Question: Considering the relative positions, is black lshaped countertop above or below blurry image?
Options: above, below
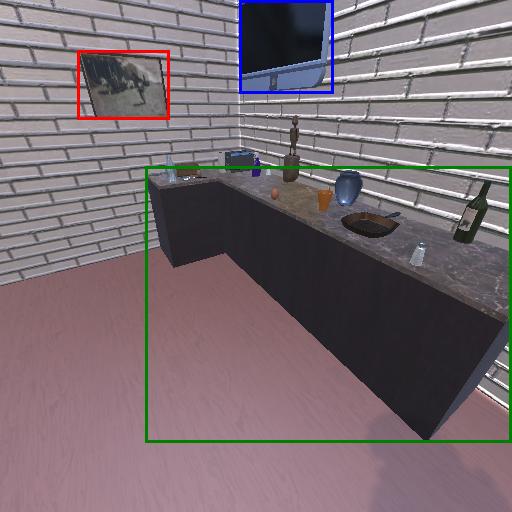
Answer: above